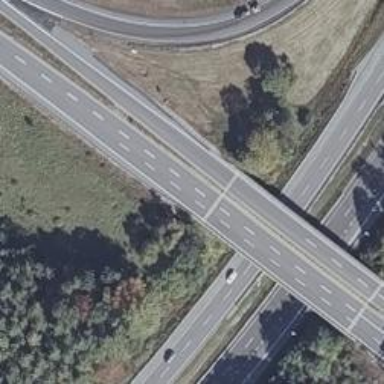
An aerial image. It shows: Asphalt bridge on motorway.